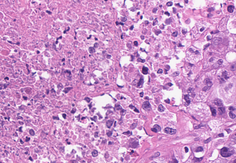
Tumor epithelial tissue: yes
Tumor-associated stroma tissue: yes
Normal tissue: no